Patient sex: M
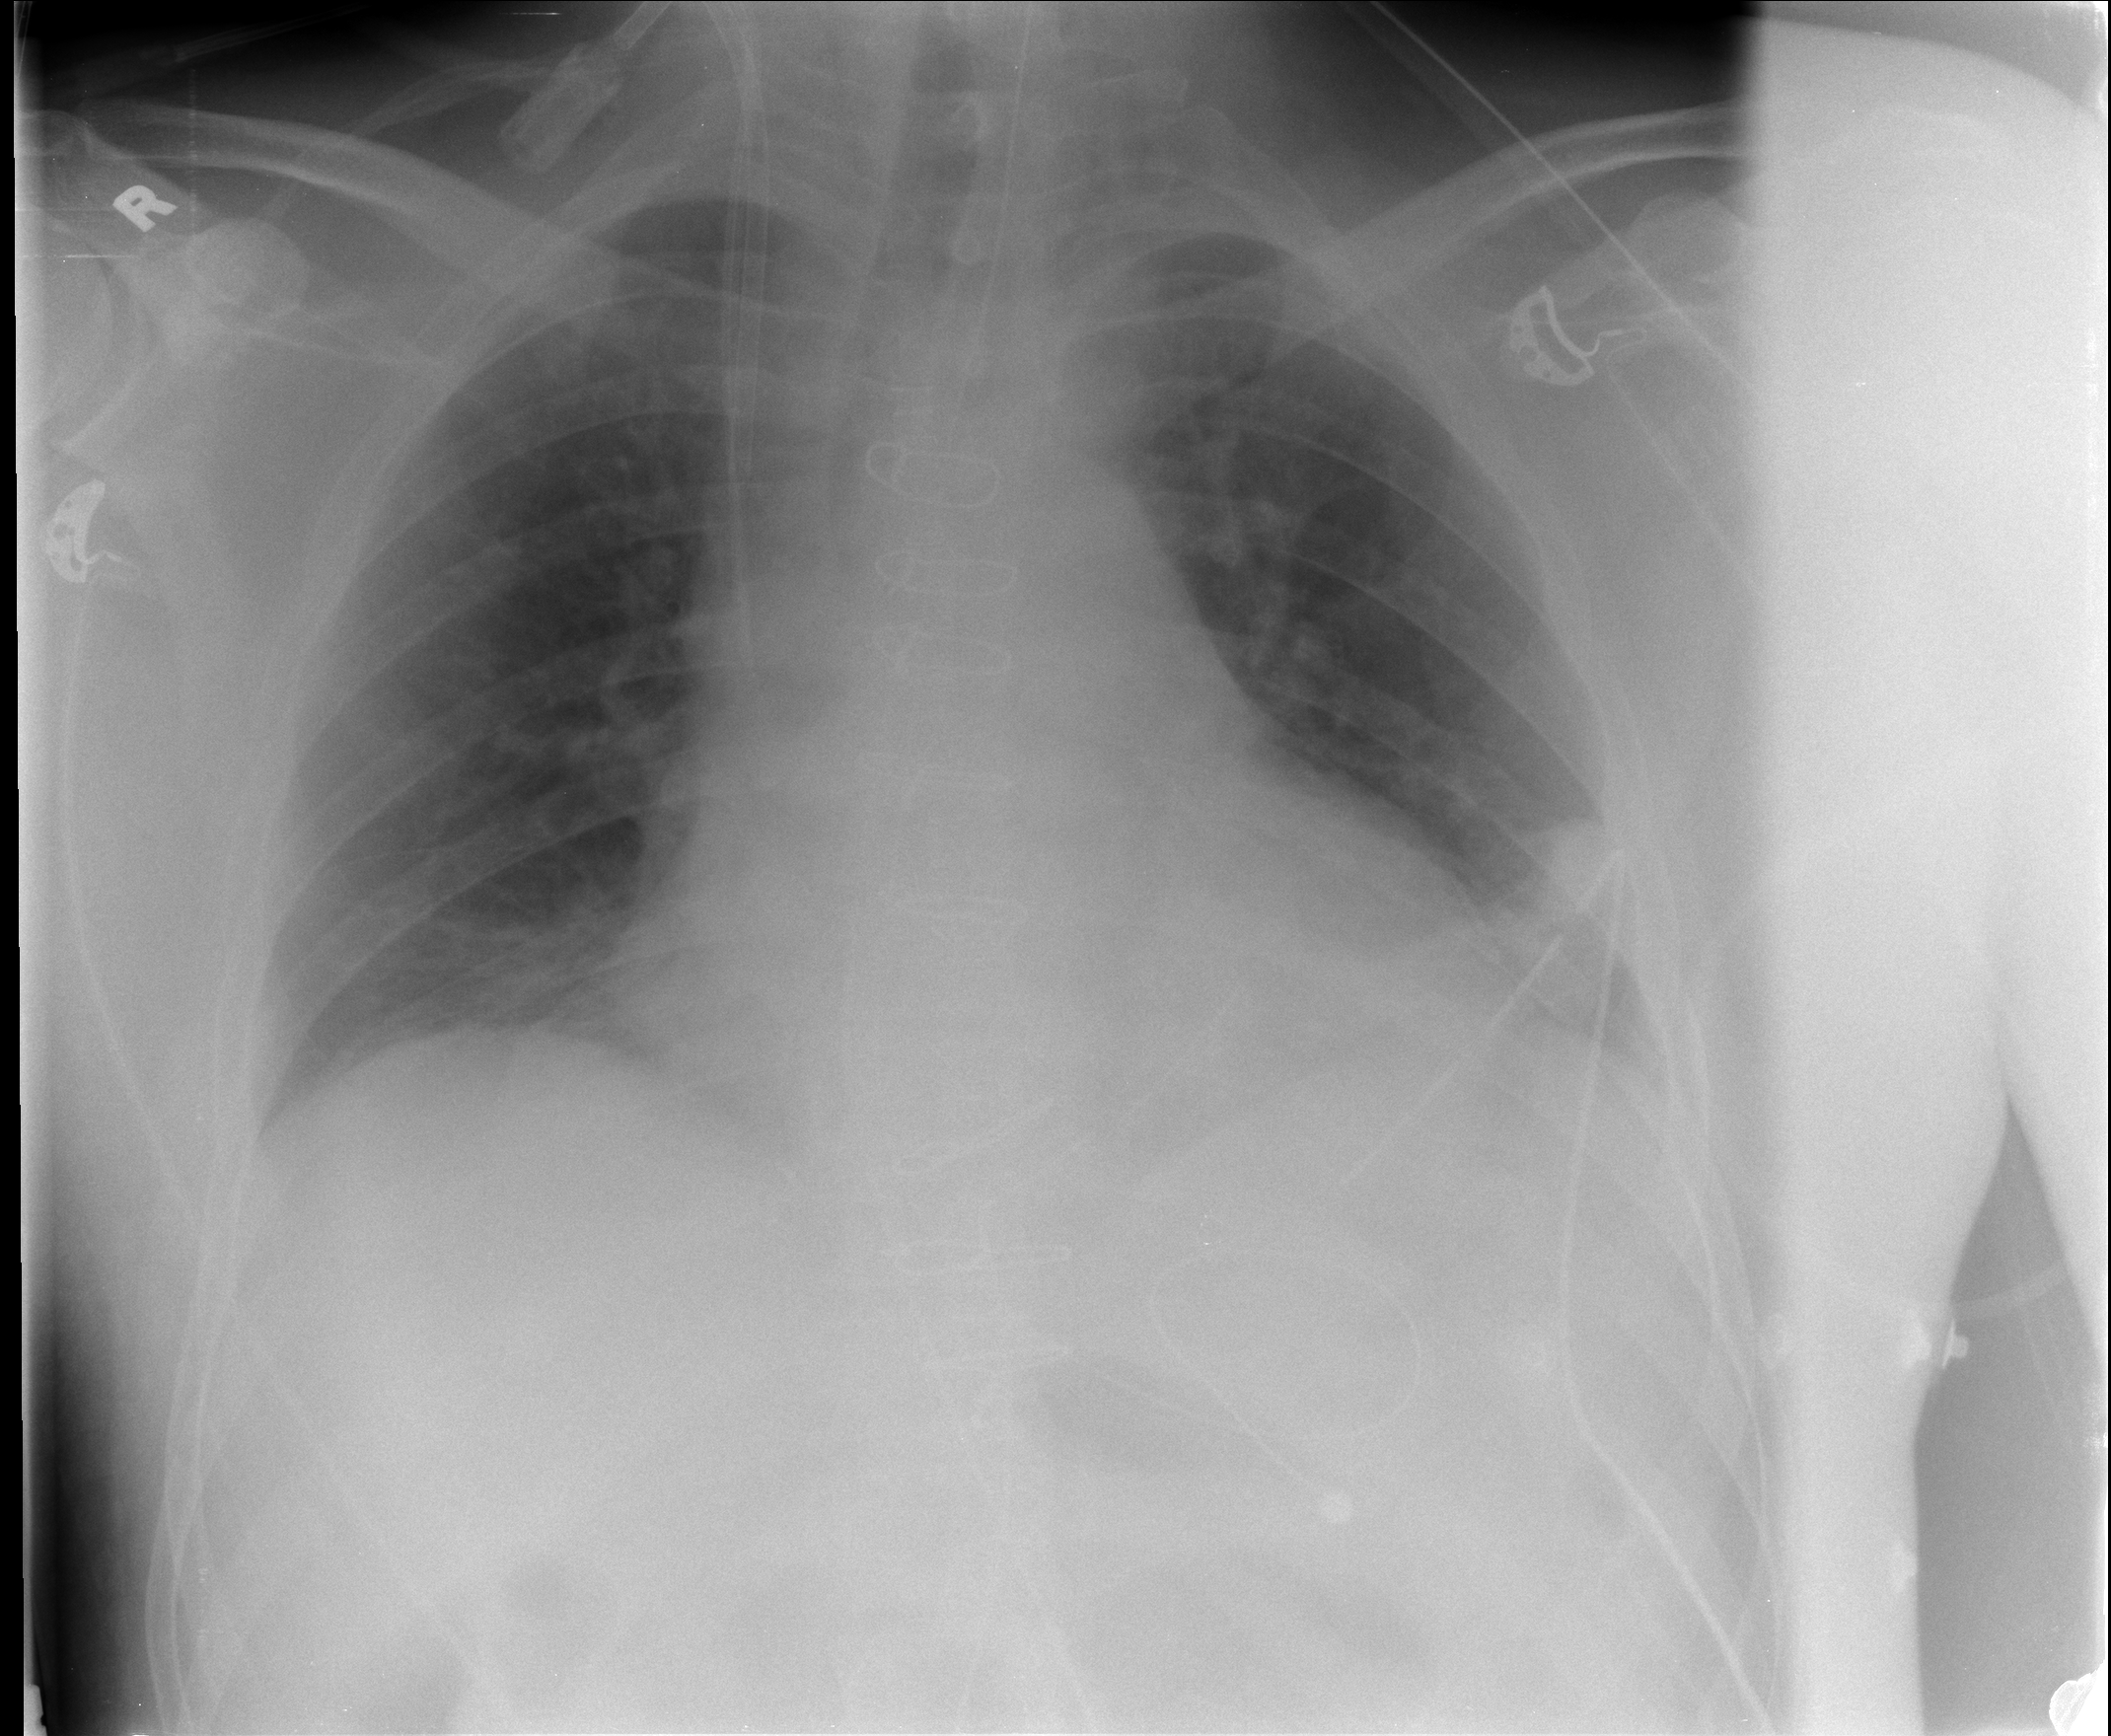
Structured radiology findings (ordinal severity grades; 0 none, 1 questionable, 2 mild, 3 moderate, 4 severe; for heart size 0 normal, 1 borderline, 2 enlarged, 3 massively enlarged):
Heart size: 2
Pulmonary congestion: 1
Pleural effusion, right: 0
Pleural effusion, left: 1
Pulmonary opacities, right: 0
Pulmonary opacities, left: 0
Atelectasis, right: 0
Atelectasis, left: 2